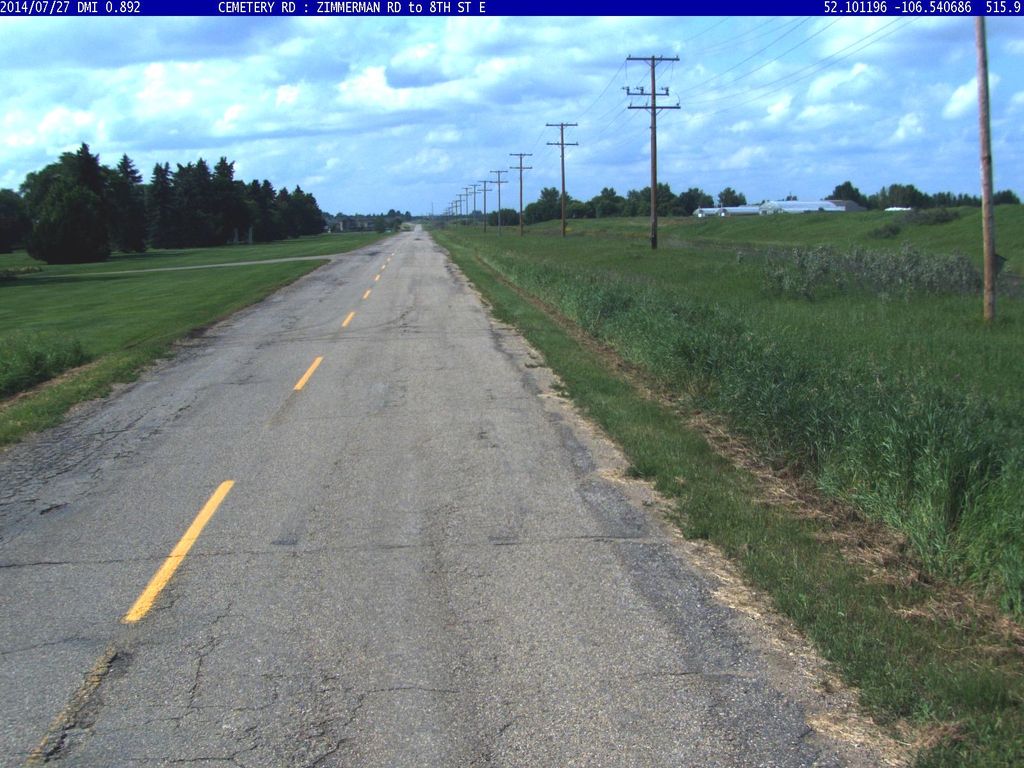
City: saskatoon